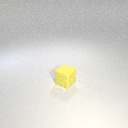
small yellow rubber cube